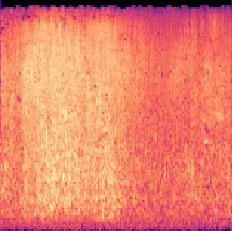
Sound class: Sea waves